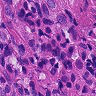
Metastatic tissue present: yes